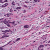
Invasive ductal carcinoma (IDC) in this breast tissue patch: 0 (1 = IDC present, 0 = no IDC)